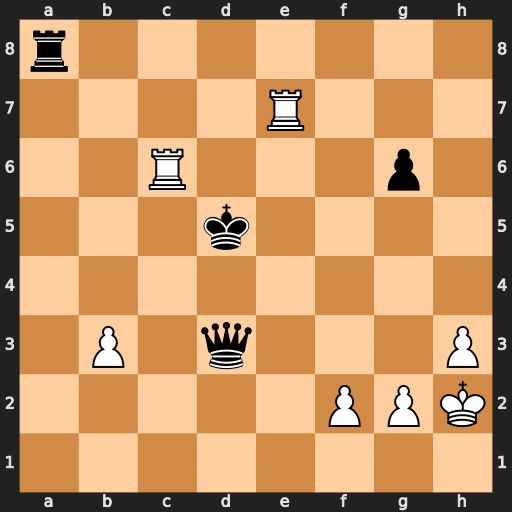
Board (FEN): r7/4R3/2R3p1/3k4/8/1P1q3P/5PPK/8
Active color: w
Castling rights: -
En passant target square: -
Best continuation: Rd7+ Kxc6 Rxd3